Question: I have a app using cordova 3.4 and file 1.1.0.
If I copy a image using the camera-modul, I use
'''
myFileObj.path = file.toNativeURL()
'''
to get the file-path. If I put this path into a img-tag I get shown the picture on Android.
On iOS it doesn't work. The result of file.toNativeURL():
'''
myFileObj.path -> file:///Users/.../Library/Application%20Support/..../myFolder/myImage.JPG
'''
Using file 1.0 I had to build the url and it looked like this:
'''
myFileObj.path = dirTarget.toURL() + '/' + targetFileName
myFileObj.path -> cdvfile://localhost/persisten/myFolder/myImage.JPG
'''
Where videos and audios didn't work, but at least pictures.
Using file 1.1.0/1.1.1 the result of this method is different too:
'''
myFileObj.path -> file:///Users/mak/Library/.../myFolder/myImage.JPG?id=.....&ext=JPG
'''
This doesn't work on iOS either.
How can I get a working file-path by using cordova file-module version 1.1.0 and 1.1.1?
EDIT: What am I doing and what doesn't work:
I copy images from the media-library and put it into a folder I create myself.
What works in Android and doesn't work in iOS:
In Android the media-tags src attribute is able to display the resource, iOS can't find a resource at the src-path.
catching a file from the media-library:
'''
navigator.camera.getPicture(onSuccess, onFail, {
destinationType: Camera.DestinationType.NATIVE_URI,
sourceType : Camera.PictureSourceType.PHOTOLIBRARY,
mediaType: Camera.MediaType.ALLMEDIA
});
'''
success-callback:
'''
function onSuccess(imageData) {
A.StoreFile(imageData, id);
}
'''
create a folder and store file:
'''
A.StoreFile = function(file, idBox) {
var targetDirectory = Config.getRootPath();
window.resolveLocalFileSystemURL(file, resolveFileSystemSuccess, resolveFileSystemError);
function resolveFileSystemSuccess(fileEntry) {
fileEntry.file(function(filee) {
mimeType = filee.type;
getFileSuccess(fileEntry, mimeType);
}, function() {
});
}
function getFileSuccess(fileEntry, mimeType) {
var targetFileName = name + '.' + fileNativeType;
var parentName = targetDirectory.substring(targetDirectory.lastIndexOf('/')+1),
parentEntry = new DirectoryEntry(parentName, targetDirectory);
window.requestFileSystem(LocalFileSystem.PERSISTENT, 0, function(fileSystem) {
fileSystem.root.getDirectory(targetDirectory, {create: true, exclusive: false}, function(dirTarget) {
fileEntry.copyTo(dirTarget, targetFileName, function(entry) {
addFileToLocalStorage(entry);
}, function() {
})
})
}, resolveFileSystemError);
}
'''
store file-information to a localStorageObject
'''
function addFileToLocalStorage(file) {
fileList.addFile(
{
name:file.name,
internalURL: file.toNativeURL()
});
}
'''
adding files dynamically to the dom:
'''
myElement.find('.myMimeTypeTag').attr('src', fileList[f].internalURL);
'''
This works with android, and not with iOS.
iOS-result of img-container:

Error-message:
'''
DEPRECATED: Update your code to use 'toURL'
'''
toURL doesn't work either
'''
id="org.apache.cordova.file"
version="1.1.1-dev"
'''
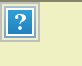
Answer: The problem was, that the new file-plugin has to be case-sensitve.
I created a folder with capital letters and refered the copy-instruction to a folder with lowercase letters. The point is that android is case insensitive and ios is not.
This came out with the new file-plugin where the output was case sensitive.